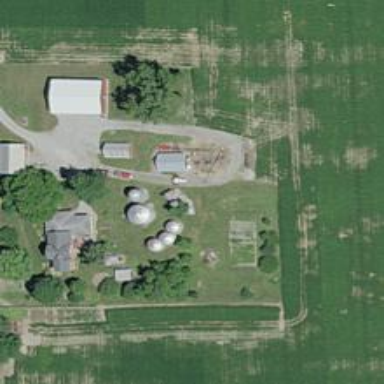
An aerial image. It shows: Silo.